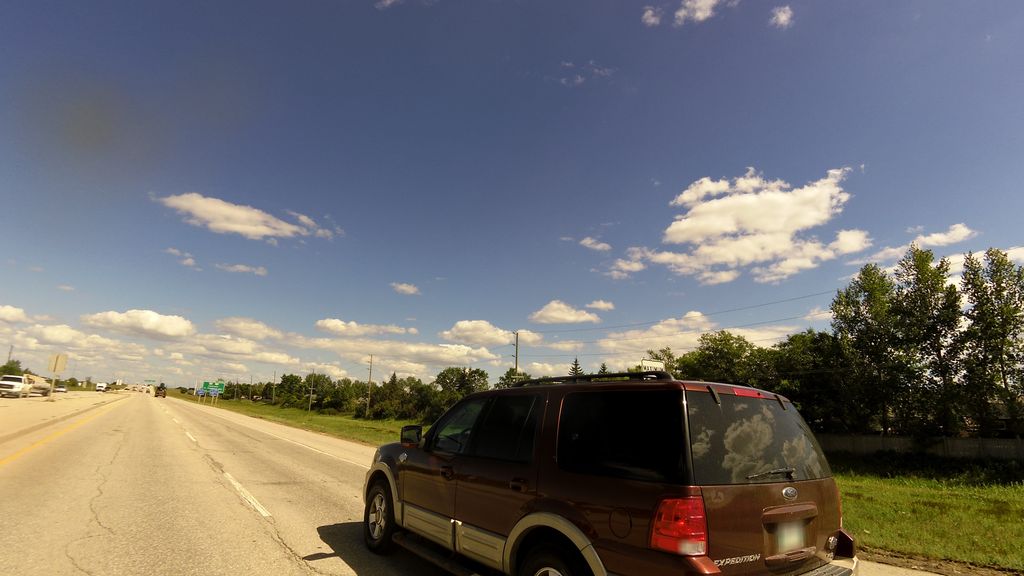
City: winnipeg